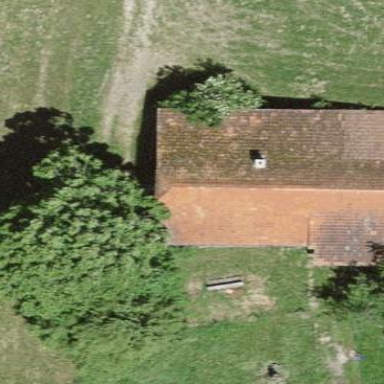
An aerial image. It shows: Farm building.